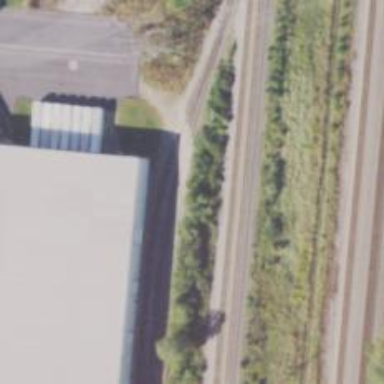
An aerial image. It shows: Railway spur service.